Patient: sex F, age 58
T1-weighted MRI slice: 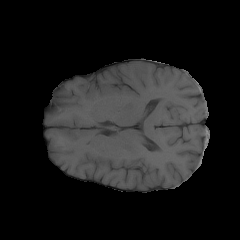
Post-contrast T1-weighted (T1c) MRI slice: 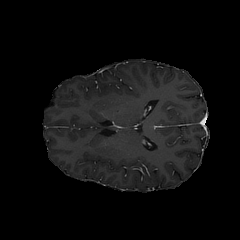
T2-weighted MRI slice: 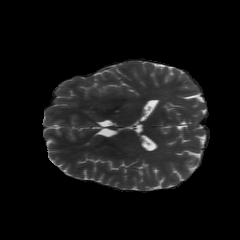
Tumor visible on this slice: no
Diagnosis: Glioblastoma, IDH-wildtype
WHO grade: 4